Chest X-ray. View position: PA
Patient age: 42
Patient sex: F
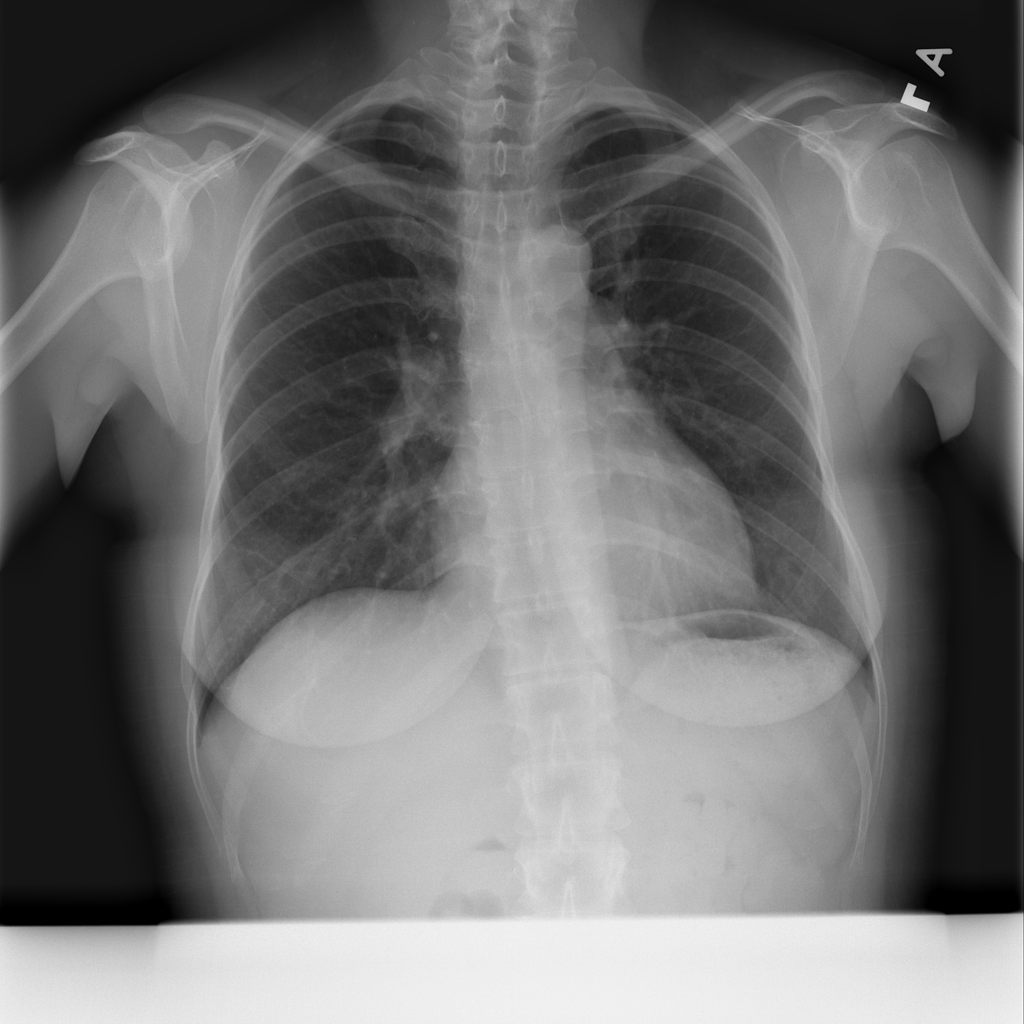
Finding: Pneumothorax